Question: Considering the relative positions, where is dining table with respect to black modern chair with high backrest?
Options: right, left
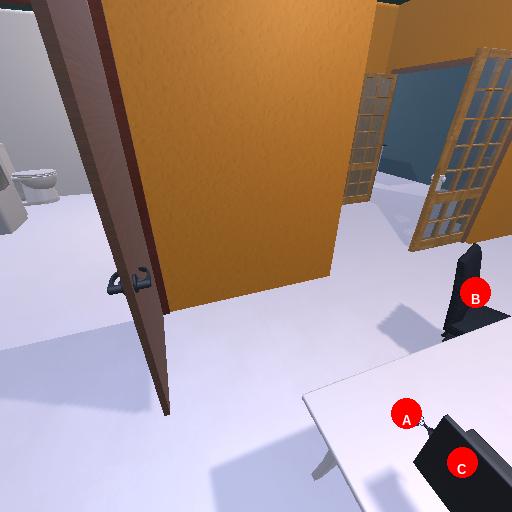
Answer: right